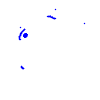
Particle: electron